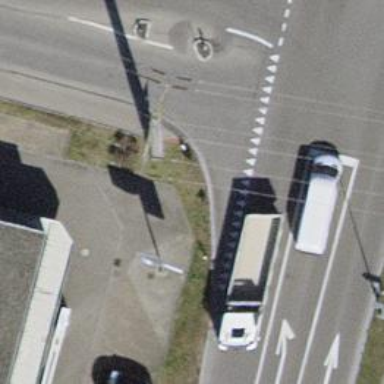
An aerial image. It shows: Kerb serving as barrier.